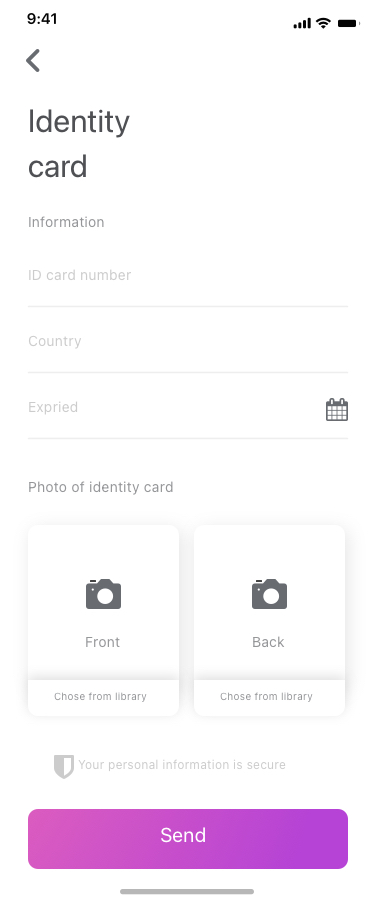
Text in this UI design:
Identity
card
Information
Photo of identity card
ID card number
Country
Expried
Front
Back
Send
Chose from library
Chose from library
Your personal information is secure